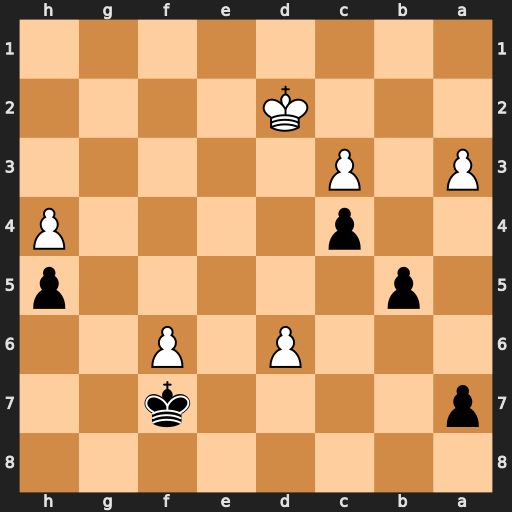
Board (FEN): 8/p4k2/3P1P2/1p5p/2p4P/P1P5/3K4/8
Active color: b
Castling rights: -
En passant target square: -
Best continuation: Kxf6 d7 Ke7 Ke3 Kxd7